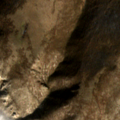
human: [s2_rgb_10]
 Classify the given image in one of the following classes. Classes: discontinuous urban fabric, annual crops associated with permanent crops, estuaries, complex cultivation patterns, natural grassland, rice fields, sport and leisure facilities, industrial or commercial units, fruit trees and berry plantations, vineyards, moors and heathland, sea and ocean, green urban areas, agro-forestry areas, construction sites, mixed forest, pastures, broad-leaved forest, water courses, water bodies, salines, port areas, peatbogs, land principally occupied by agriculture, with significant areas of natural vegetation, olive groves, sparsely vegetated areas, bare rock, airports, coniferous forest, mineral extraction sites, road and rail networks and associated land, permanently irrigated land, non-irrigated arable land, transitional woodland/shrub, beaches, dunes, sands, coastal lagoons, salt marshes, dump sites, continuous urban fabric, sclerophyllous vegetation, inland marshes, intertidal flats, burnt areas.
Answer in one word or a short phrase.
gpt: land principally occupied by agriculture, with significant areas of natural vegetation, broad-leaved forest, natural grassland, transitional woodland/shrub